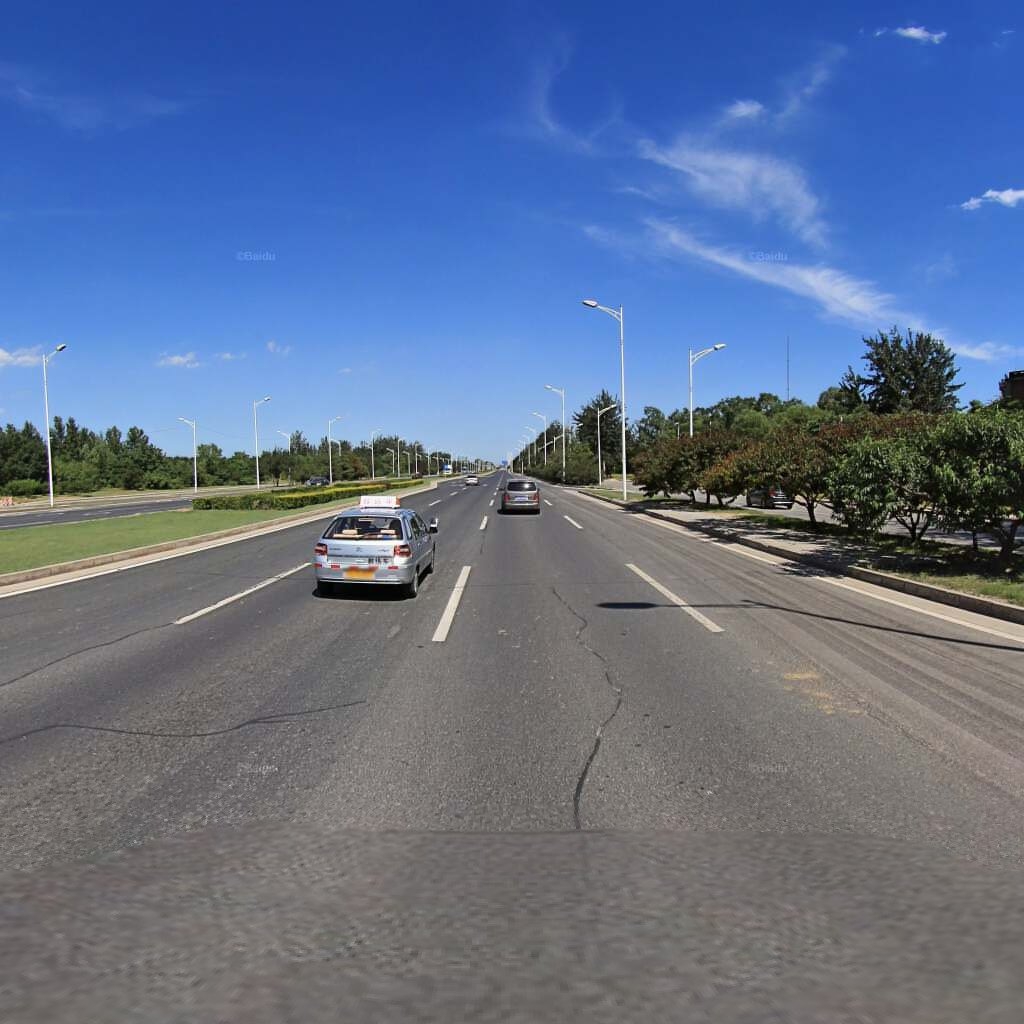
Region: Haidian
Road damage annotations: longitudinal patch, transverse patch, longitudinal patch, longitudinal patch, transverse patch, transverse patch